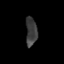
Tissue: skin
Cell type: T cells
Senescence score: 0.7726
Nuclear area (px): 316
Mean DAPI intensity: 60.997